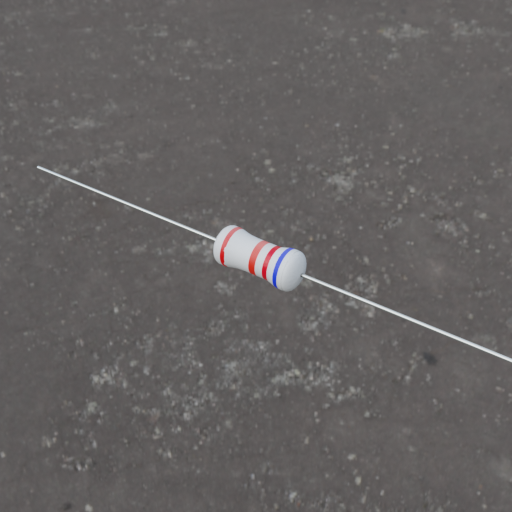
Resistor colour bands (in order): red, red, red, blue